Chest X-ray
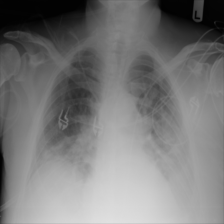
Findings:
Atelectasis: positive
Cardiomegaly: negative
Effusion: positive
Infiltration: negative
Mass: negative
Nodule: negative
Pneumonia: negative
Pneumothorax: negative
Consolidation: negative
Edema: negative
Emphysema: negative
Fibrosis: negative
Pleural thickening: negative
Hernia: negative